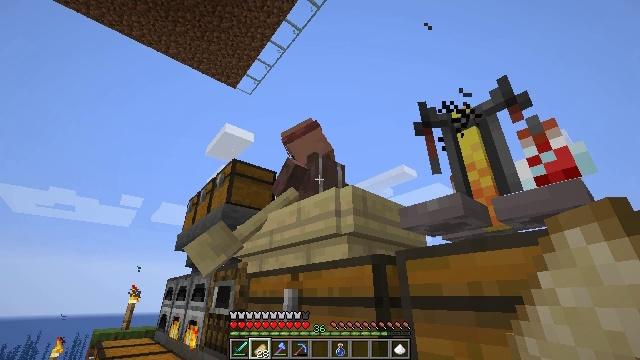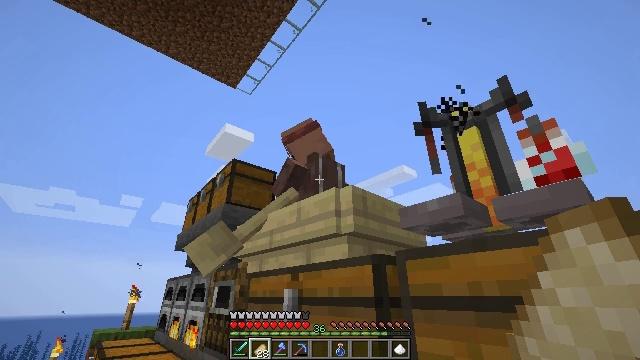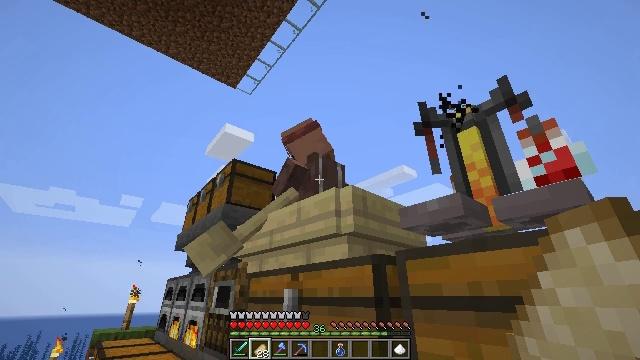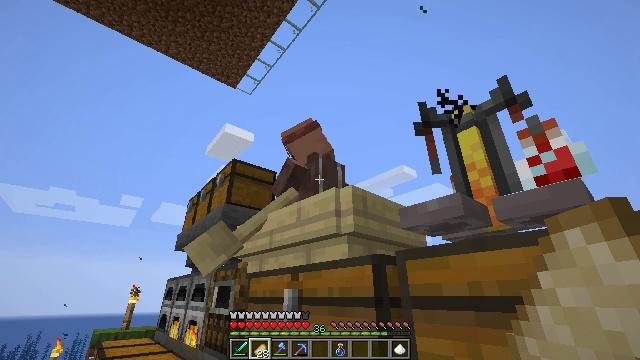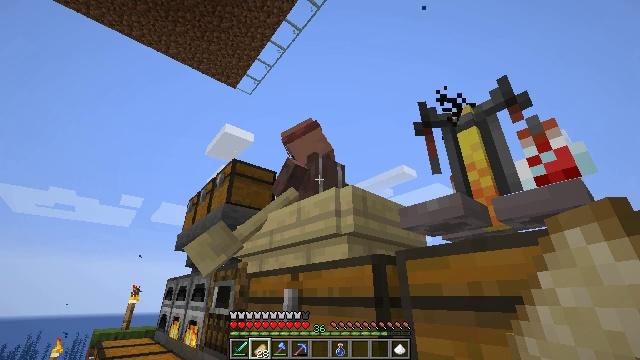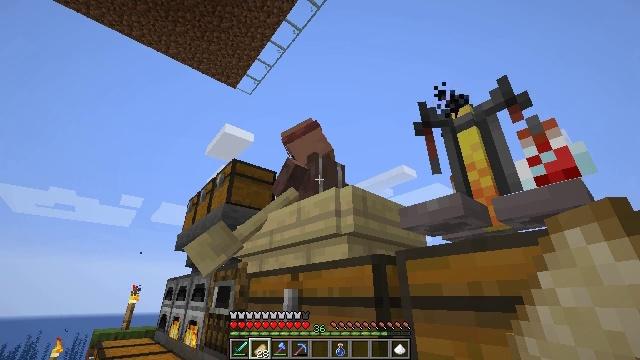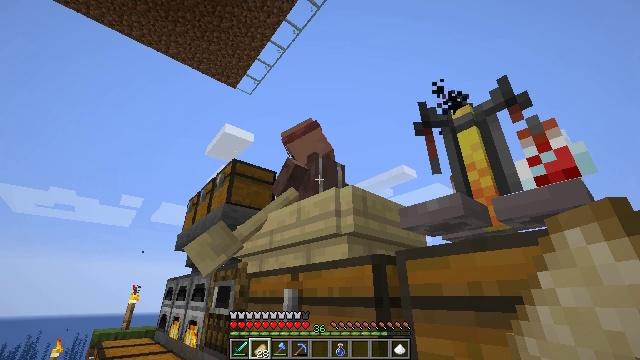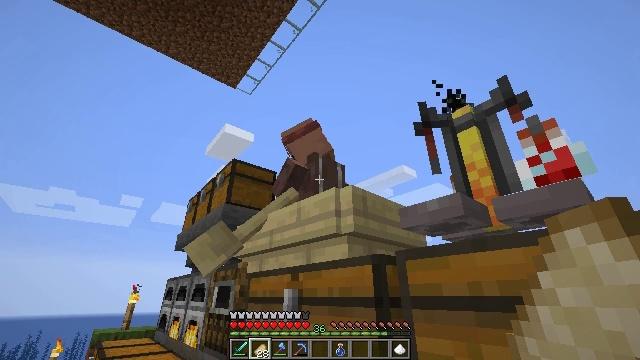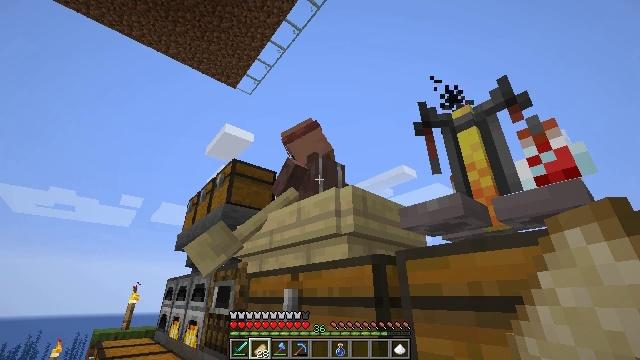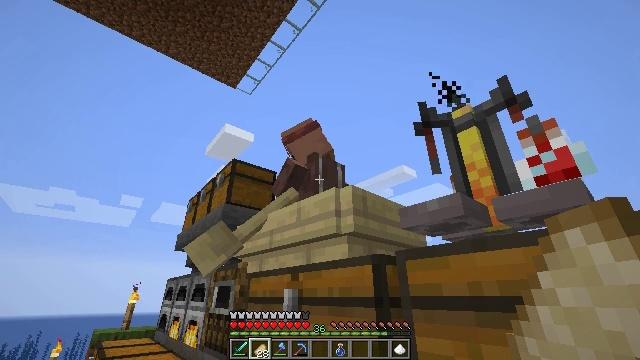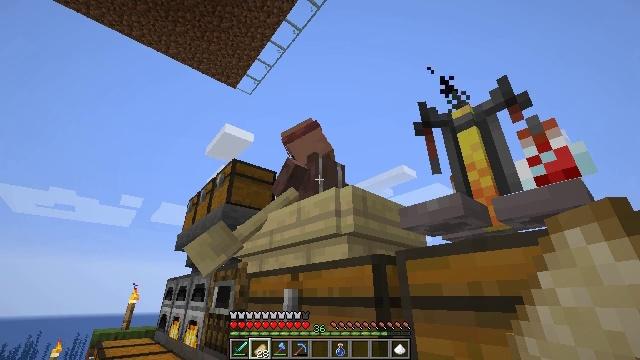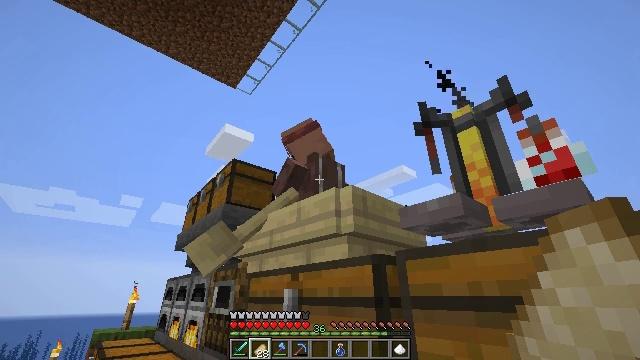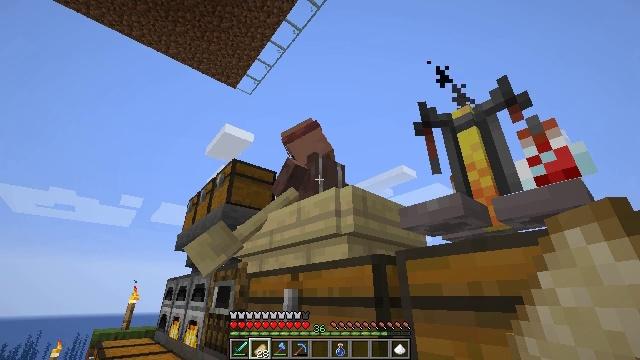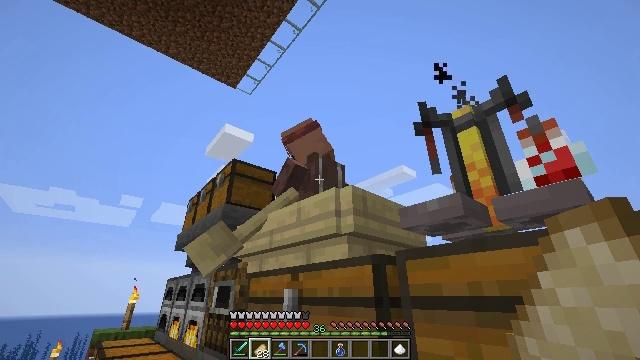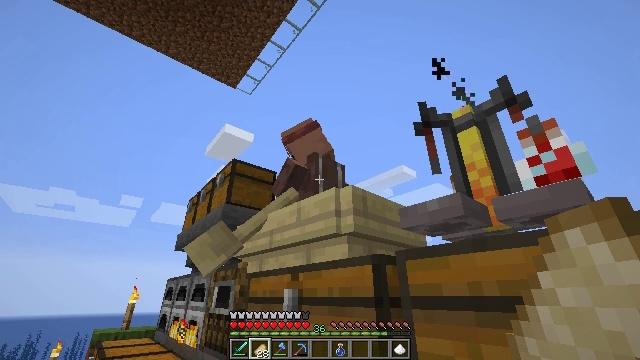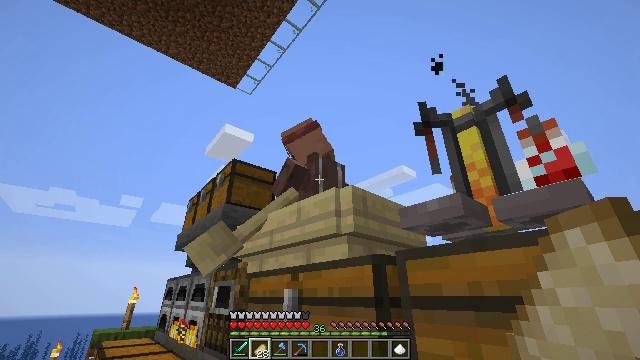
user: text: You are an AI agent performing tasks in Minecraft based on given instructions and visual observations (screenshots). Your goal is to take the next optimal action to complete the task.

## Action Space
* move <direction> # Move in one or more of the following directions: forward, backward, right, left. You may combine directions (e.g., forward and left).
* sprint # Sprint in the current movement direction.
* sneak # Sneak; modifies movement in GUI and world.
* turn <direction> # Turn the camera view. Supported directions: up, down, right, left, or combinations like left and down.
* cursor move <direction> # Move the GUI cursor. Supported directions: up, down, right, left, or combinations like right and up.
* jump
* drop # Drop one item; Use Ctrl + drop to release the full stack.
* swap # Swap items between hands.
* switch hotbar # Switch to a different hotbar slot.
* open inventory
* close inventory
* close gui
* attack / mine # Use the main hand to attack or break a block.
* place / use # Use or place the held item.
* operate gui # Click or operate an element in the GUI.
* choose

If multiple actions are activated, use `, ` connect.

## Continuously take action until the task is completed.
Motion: motion action
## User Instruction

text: Take spider eye, mushroom, and sugar to craft a fermented spider eye.
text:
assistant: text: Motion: no_op
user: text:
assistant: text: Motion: no_op
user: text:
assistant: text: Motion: no_op
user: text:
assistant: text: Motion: no_op
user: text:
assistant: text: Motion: no_op
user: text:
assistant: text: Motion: no_op
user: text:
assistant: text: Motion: no_op
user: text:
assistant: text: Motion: no_op
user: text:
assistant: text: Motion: no_op
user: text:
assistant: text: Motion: no_op
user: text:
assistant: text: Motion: no_op
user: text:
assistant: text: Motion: no_op
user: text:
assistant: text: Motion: no_op
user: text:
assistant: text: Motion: no_op
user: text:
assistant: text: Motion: no_op
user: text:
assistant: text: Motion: no_op
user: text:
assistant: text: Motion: no_op
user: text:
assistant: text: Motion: no_op
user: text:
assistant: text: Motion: no_op
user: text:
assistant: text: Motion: no_op
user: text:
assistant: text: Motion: no_op
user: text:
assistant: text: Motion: no_op
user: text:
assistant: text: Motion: no_op
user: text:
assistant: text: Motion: no_op
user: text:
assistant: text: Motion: no_op
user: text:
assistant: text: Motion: no_op
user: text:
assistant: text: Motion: no_op
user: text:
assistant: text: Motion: no_op
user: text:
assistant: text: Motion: no_op
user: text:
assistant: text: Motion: no_op